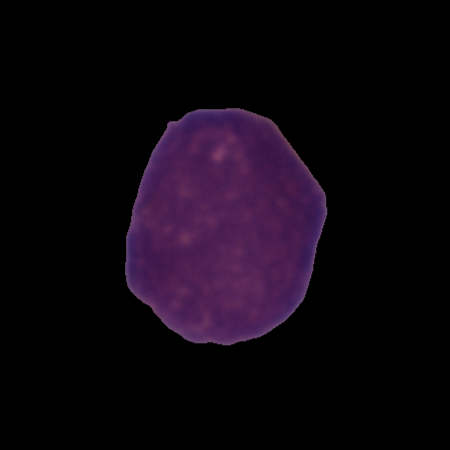
Label: healthy